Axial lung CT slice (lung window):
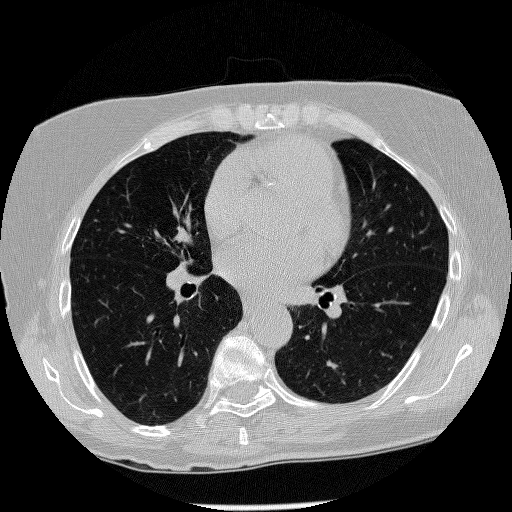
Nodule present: no